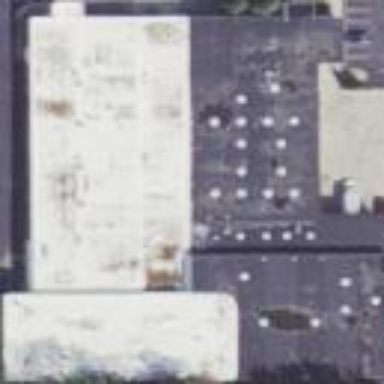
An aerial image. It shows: Building that houses furniture shop.